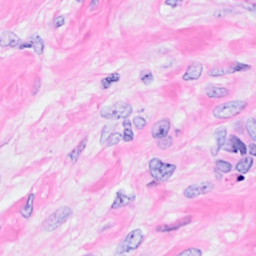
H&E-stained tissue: Breast